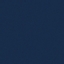
Land use / land cover class: SeaLake